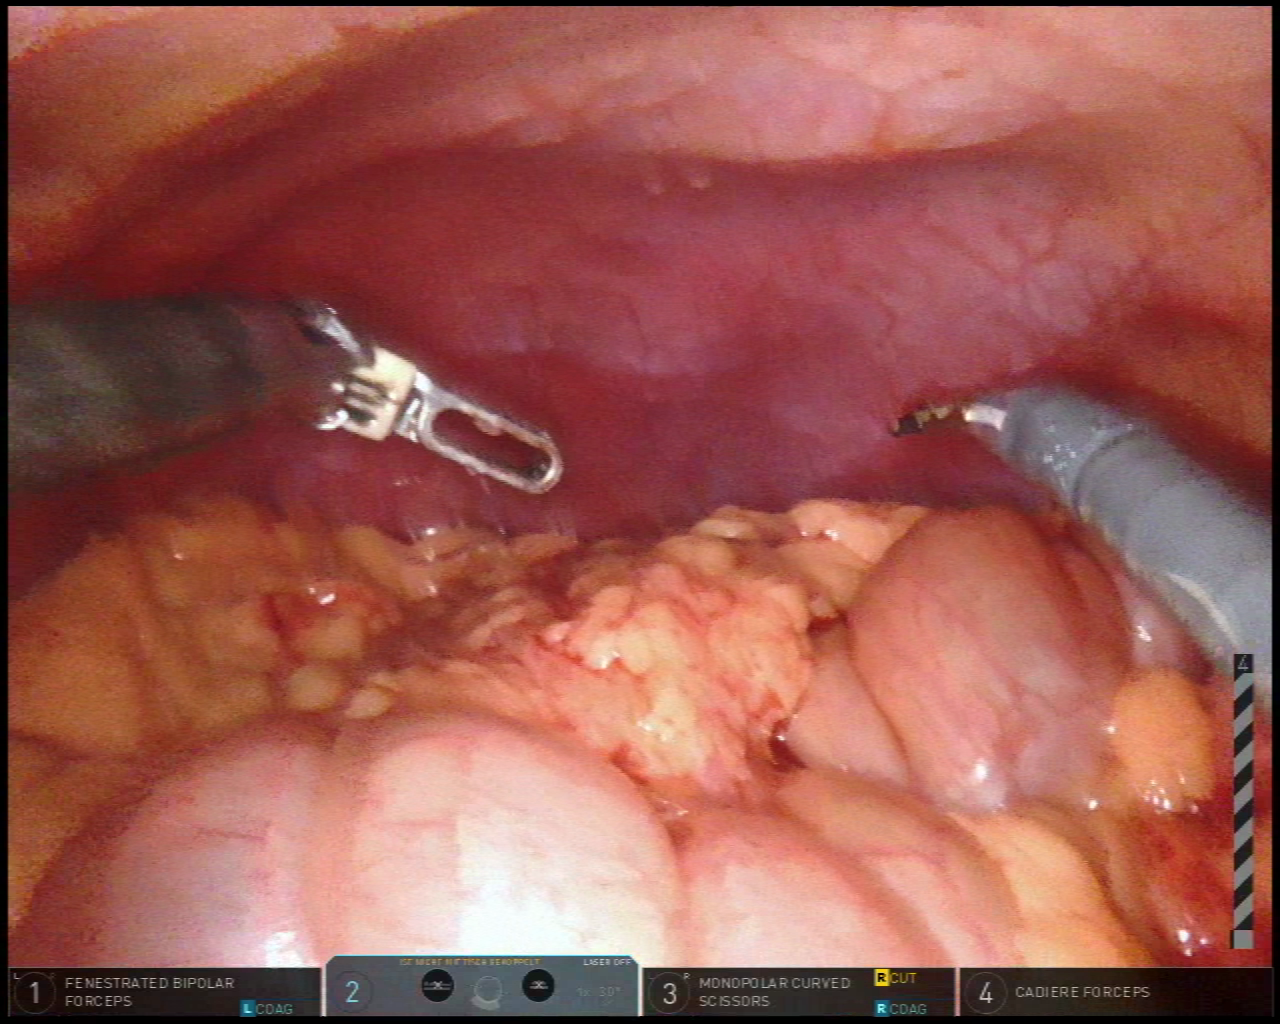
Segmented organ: colon
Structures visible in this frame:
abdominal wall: yes
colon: yes
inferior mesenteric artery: no
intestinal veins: no
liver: no
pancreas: no
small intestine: no
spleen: no
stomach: no
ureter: no
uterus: no
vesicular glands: no